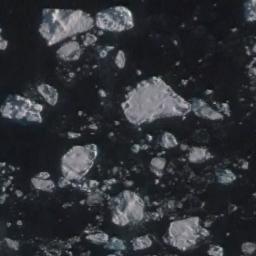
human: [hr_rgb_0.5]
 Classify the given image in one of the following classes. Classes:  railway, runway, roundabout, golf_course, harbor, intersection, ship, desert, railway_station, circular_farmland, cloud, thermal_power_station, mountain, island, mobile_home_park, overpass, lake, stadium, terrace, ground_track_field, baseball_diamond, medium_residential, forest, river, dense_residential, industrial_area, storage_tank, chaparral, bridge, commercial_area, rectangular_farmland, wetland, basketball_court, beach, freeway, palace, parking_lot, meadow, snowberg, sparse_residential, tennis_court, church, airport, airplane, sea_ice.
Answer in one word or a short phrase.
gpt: sea_ice